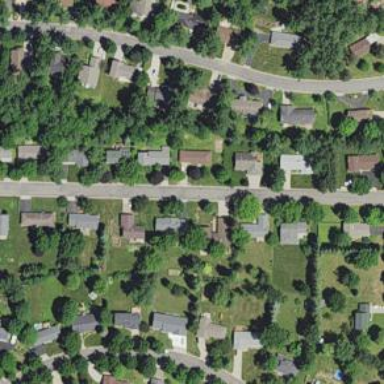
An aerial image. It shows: Driveway.